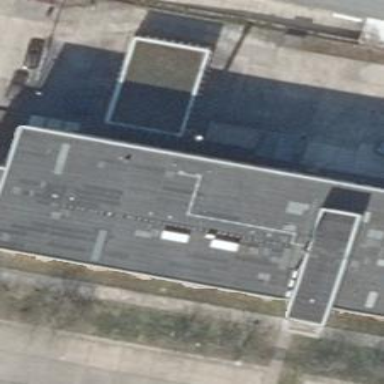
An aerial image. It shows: Service building.